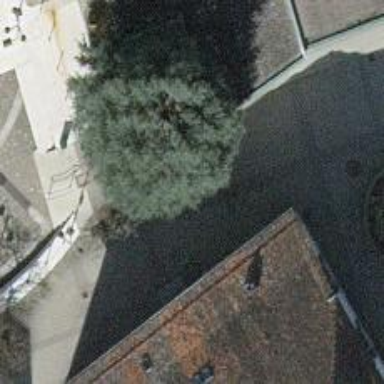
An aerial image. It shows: Urban tree with needle-leaved evergreen.